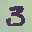
Label: 3